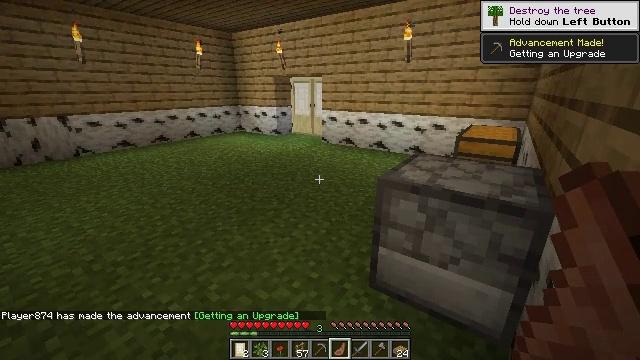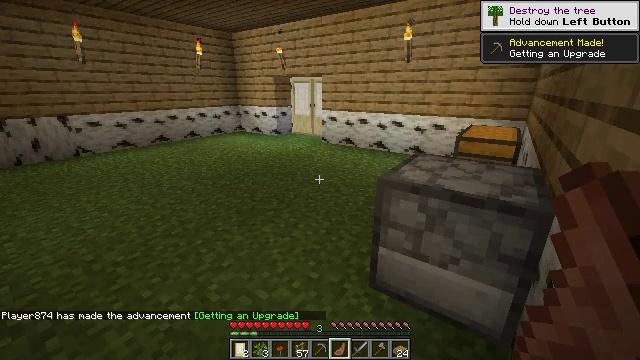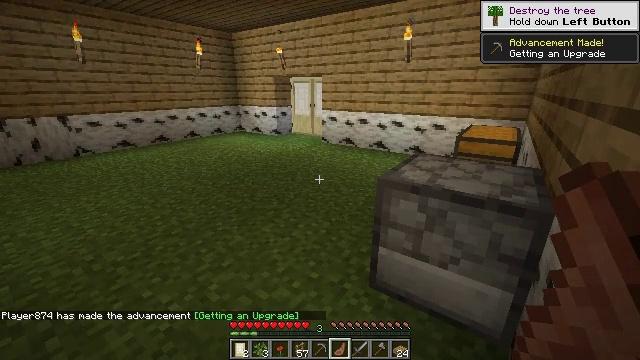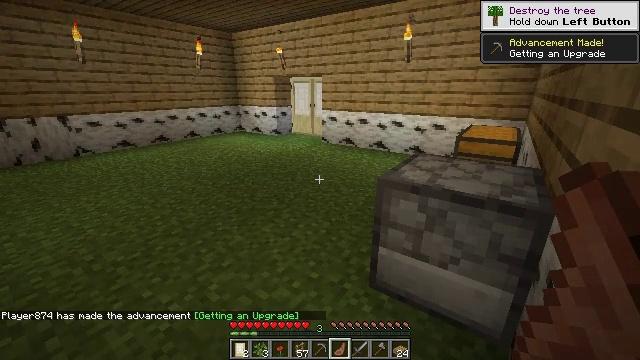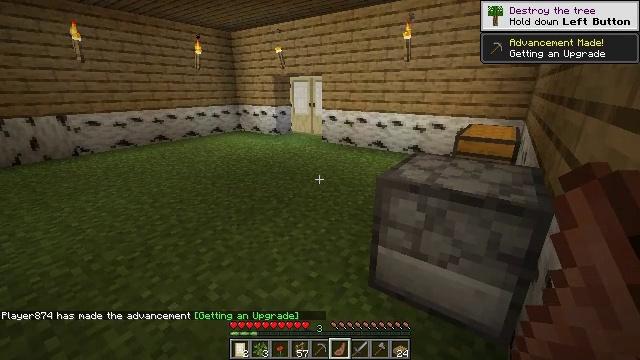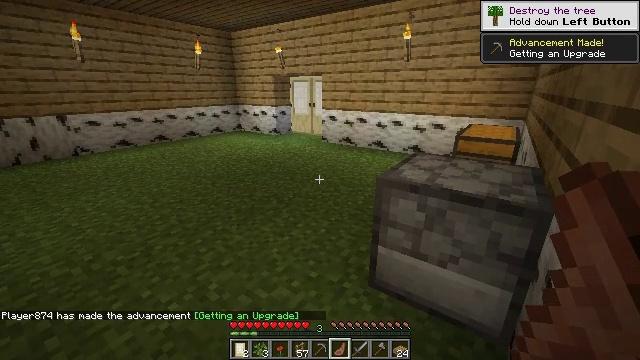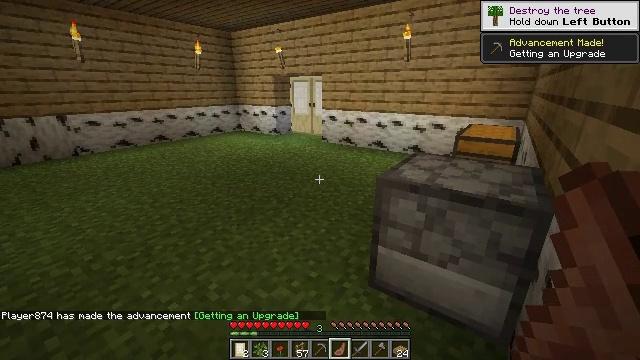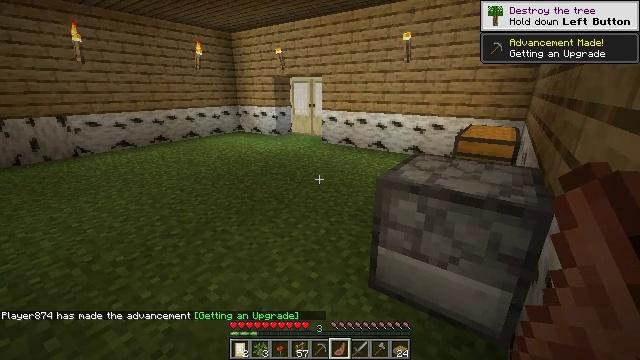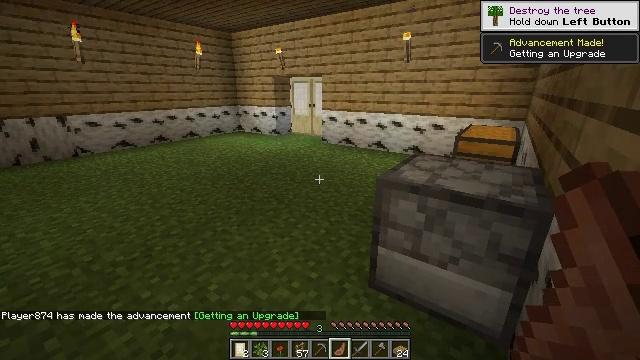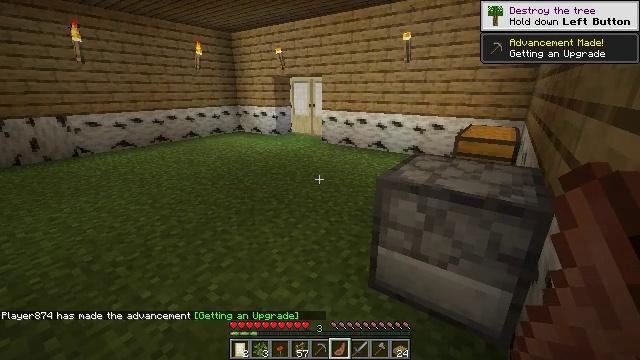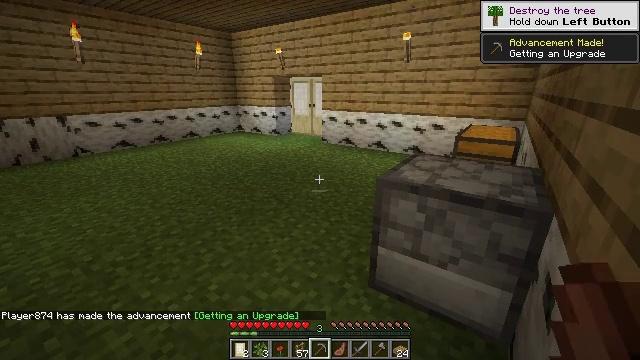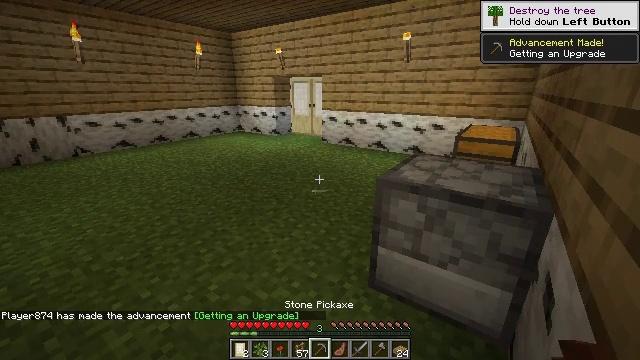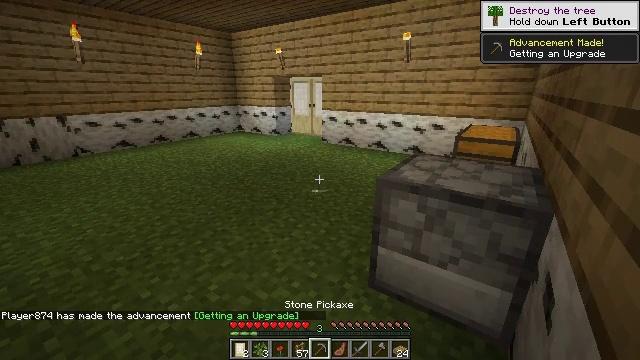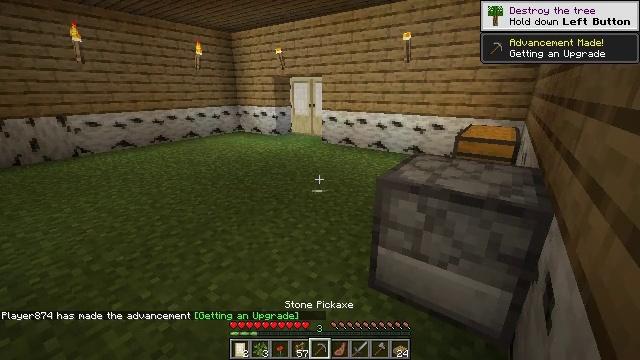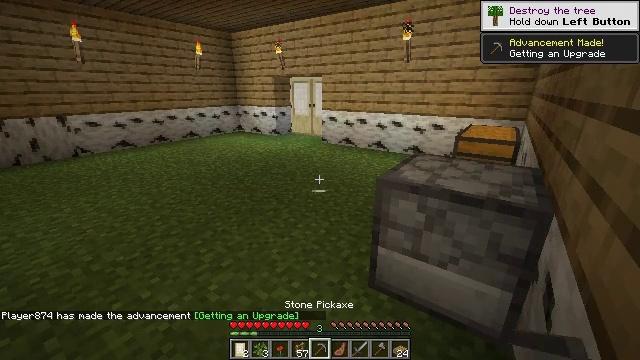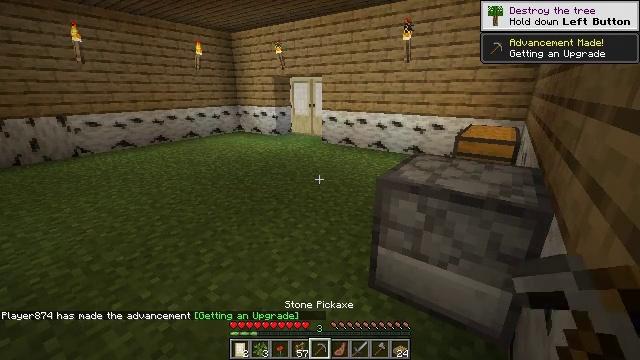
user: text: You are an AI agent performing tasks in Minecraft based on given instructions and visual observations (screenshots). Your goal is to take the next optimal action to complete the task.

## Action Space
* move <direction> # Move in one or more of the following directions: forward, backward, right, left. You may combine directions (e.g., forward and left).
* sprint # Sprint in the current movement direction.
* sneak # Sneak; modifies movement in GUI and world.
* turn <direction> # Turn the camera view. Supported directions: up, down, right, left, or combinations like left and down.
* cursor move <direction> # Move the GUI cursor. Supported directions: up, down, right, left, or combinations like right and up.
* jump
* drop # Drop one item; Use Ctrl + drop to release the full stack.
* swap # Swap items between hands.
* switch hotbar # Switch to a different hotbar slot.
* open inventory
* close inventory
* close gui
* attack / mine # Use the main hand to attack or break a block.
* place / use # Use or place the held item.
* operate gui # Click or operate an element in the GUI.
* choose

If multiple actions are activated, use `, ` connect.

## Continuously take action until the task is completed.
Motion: motion action
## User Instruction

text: Clear the ground by mining grass.
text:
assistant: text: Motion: no_op
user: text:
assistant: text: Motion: no_op
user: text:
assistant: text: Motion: no_op
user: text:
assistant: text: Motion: no_op
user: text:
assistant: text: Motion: no_op
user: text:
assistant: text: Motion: no_op
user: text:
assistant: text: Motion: no_op
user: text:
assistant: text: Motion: no_op
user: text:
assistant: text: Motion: no_op
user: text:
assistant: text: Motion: switch to hotbar 5
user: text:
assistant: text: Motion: switch to hotbar 5
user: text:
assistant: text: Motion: switch to hotbar 5
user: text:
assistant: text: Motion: switch to hotbar 5
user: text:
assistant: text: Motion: switch to hotbar 5
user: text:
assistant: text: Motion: no_op
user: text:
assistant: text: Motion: no_op
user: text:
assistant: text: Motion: no_op
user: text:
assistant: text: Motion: no_op
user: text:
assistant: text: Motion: no_op
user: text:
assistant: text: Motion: no_op
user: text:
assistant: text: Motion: no_op
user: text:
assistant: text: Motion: no_op
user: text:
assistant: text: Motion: no_op
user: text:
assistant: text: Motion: switch to hotbar 5, 6
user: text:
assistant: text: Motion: switch to hotbar 5, 6
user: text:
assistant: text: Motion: switch to hotbar 5, 6
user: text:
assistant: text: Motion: switch to hotbar 5
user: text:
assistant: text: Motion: no_op
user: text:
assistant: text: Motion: no_op
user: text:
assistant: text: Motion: no_op